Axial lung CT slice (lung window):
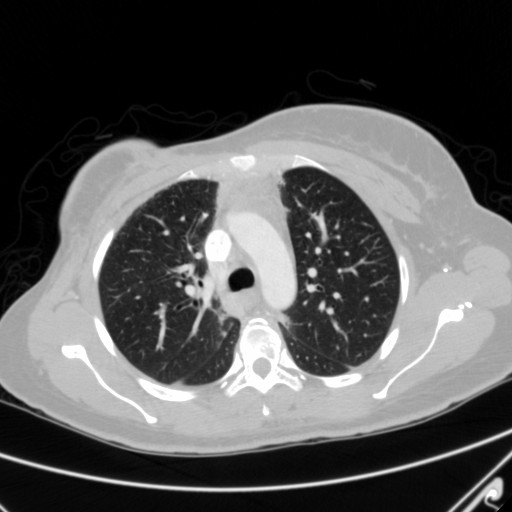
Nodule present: no